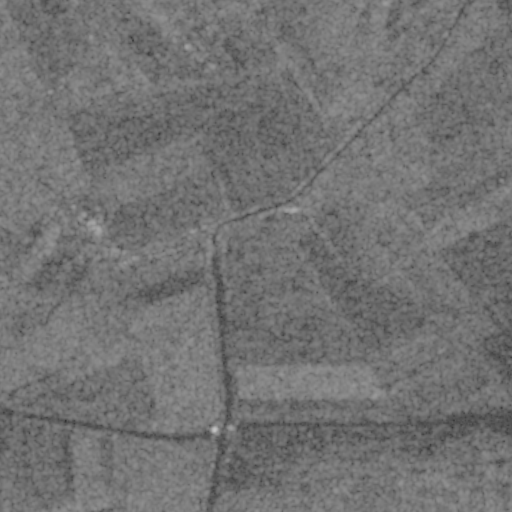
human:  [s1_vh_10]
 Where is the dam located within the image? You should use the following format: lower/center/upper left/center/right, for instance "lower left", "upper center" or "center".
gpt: The dam is located in the center of the image.
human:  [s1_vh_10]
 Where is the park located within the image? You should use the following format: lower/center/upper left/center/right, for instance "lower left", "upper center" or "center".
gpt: The park is located in the center of the image.
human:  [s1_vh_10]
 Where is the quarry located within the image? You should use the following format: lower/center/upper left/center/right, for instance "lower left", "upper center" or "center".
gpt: There is no quarry in the image.

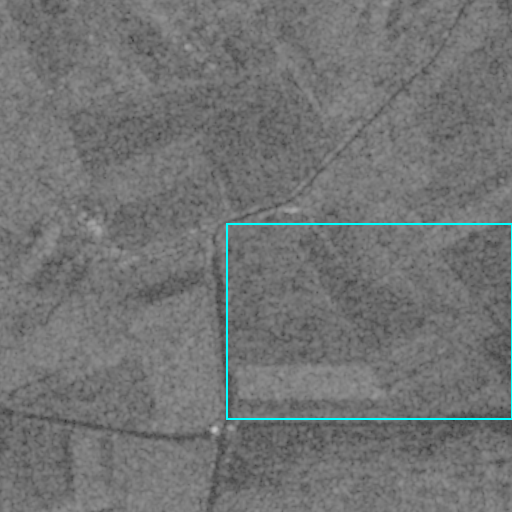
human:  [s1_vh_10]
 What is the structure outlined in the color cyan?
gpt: The structure outlined in cyan is a crop field.
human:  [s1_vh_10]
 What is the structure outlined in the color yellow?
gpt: There is no yellow outline.